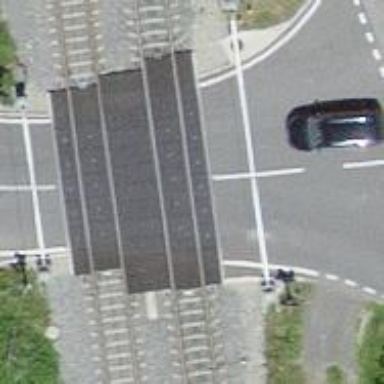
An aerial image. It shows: Railway level crossing.